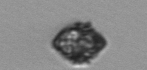
Label: Kryptoperidinium_triquetrum